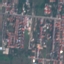
Land use / land cover: Residential